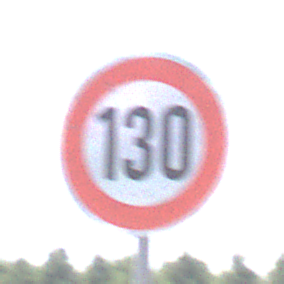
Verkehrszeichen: Geschwindigkeit130
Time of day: Midday
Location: Outdoor (Nature)
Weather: PartlyCloudy
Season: NotSpecified
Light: Natural